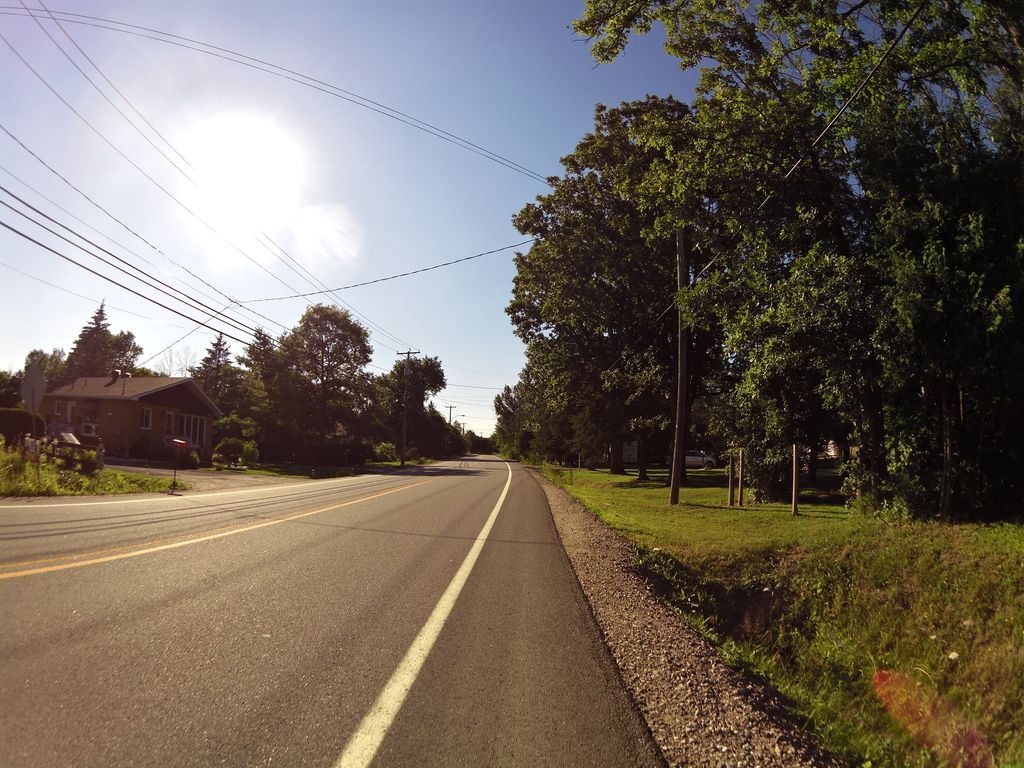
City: ottawa-gatineau